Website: walmart
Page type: cart
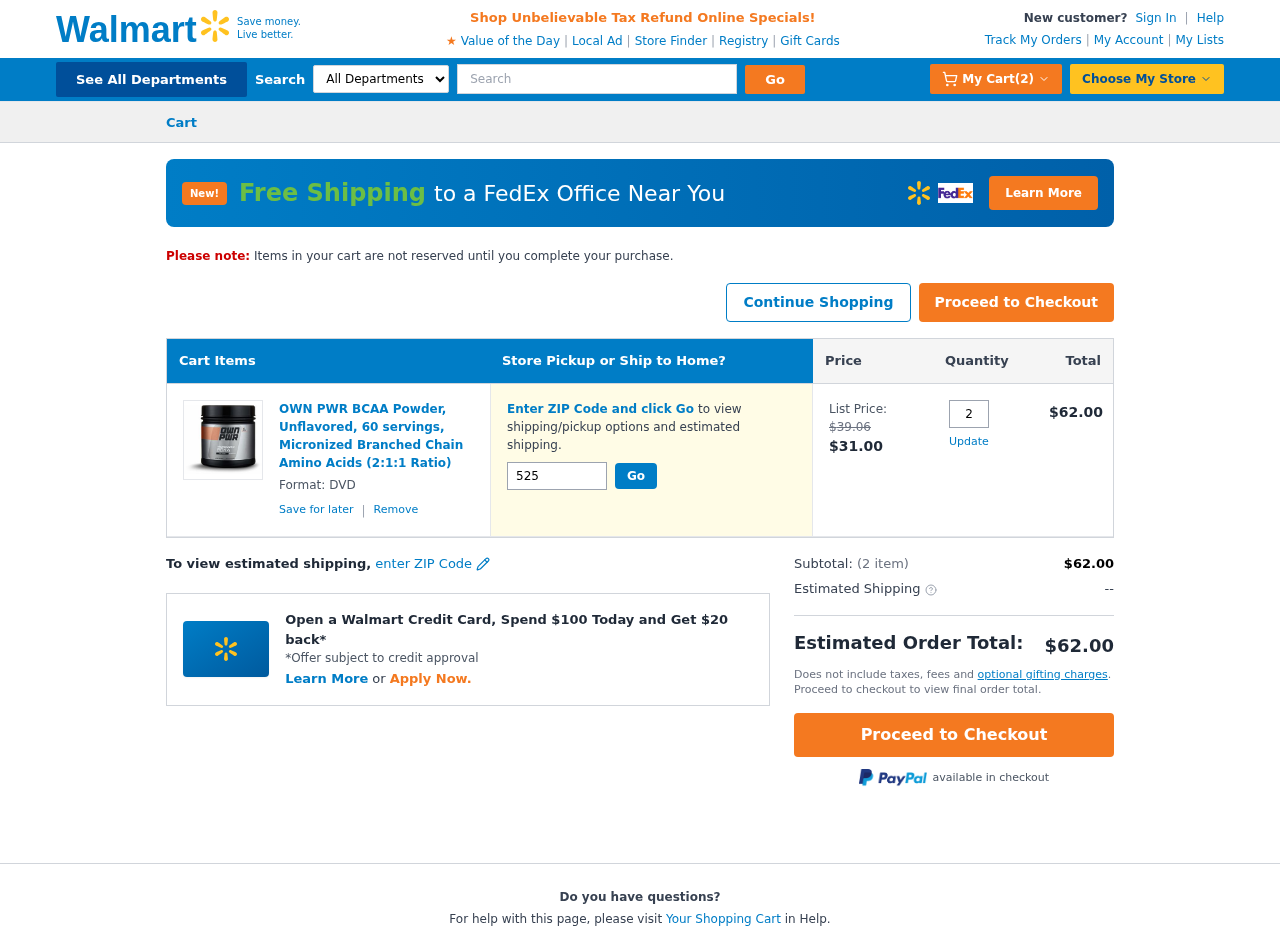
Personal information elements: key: PII_POSTCODE
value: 52551
Product elements: key: PRODUCT1_NAME
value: OWN PWR BCAA Powder, Unflavored, 60 servings, Micronized Branched Chain Amino Acids (2:1:1 Ratio)
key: PRODUCT1_PRICE
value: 31
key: PRODUCT1_QUANTITY
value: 2
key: PRODUCT1_ORIGINAL_PRICE
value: $39.06
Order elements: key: ORDER_NUM_ITEMS
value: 2
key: ORDER_SUBTOTAL
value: $62.00
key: ORDER_TOTAL
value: $62.00
Search elements: key: HEADER_SEARCH
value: Search